Question: I've got a code snippet I made and works perfectly when adding properties to my .h file.

But I don't want many of my properties in my .h because they should be internal only. So I head into the .m and make a Class Extension. Here, my code snippets won't work with my shortcut I'm not sure why. Ok, "scope" seems like the issue, but it's set to "All" (see pic above).
Here's an example
'''
@interface Foo()
// if I type in 'pps' I won't get snippet completion
@property (strong, nonatomic) NSArray *bar;
@end
@implementation Foo
'''
So how to I get these things to work here? I'm getting really tired of mistyping this line over and over again. :)
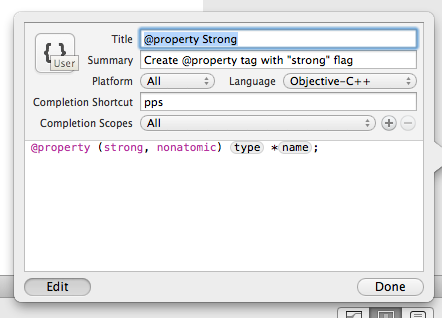
Answer: I can't tell you why, but it works (only) if you set the "Language" of the Code Snippet to "Objective-C" instead of "Objective-C++".